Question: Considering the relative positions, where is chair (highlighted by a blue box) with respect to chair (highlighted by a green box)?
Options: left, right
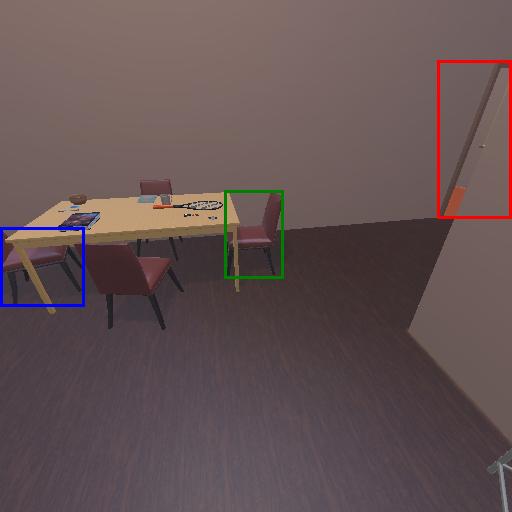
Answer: left